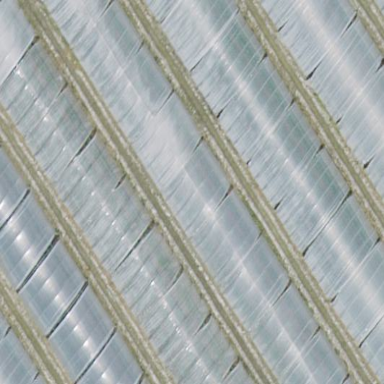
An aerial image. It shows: Greenhouse.